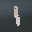
Label: 1